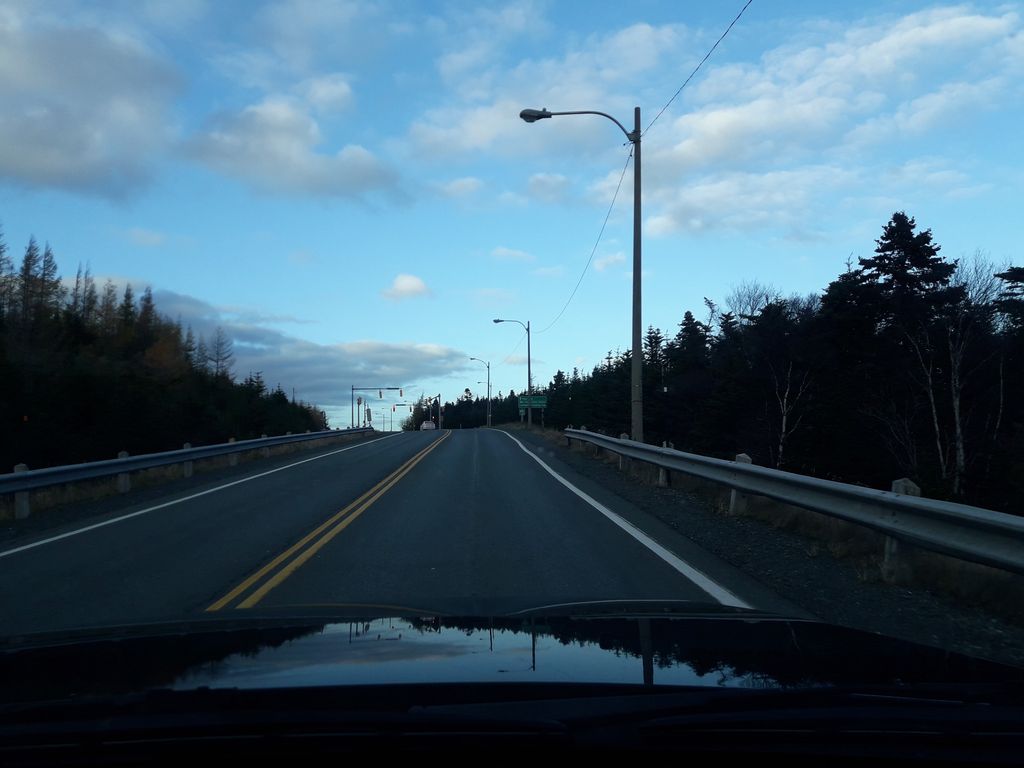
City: st_johns